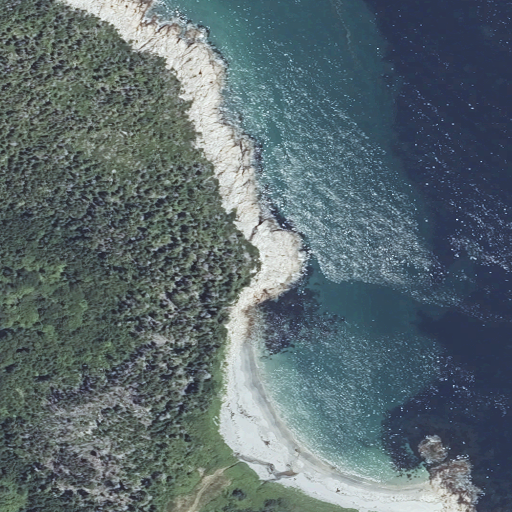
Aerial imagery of cape in Maine named High Head containing open water, evergreen forest, barren land, mixed forest, herbaceous wetlands, and grassland